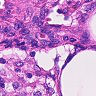
Metastatic tissue present: no